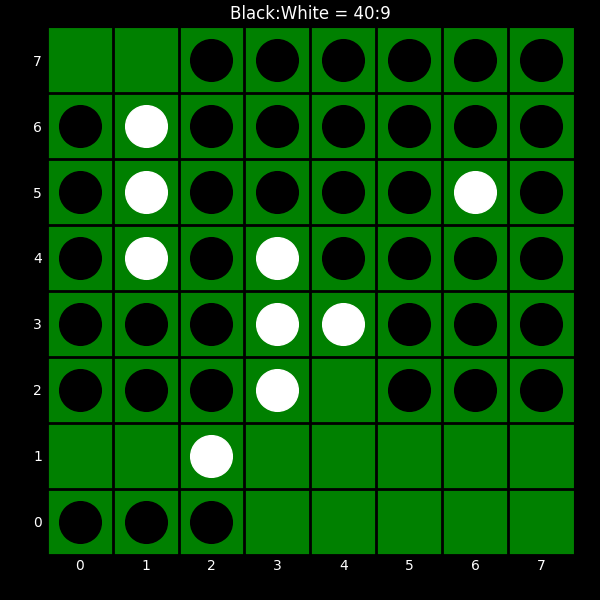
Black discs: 40
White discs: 9